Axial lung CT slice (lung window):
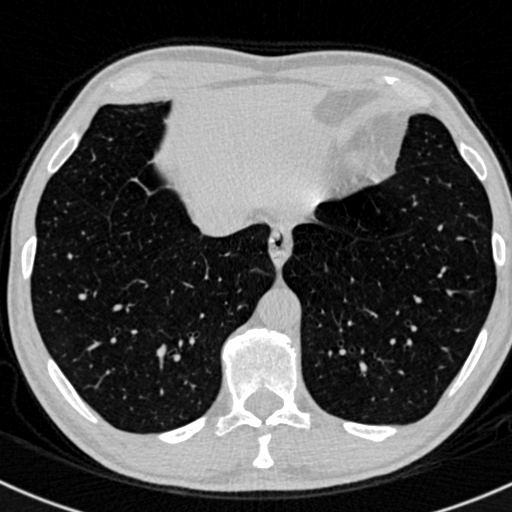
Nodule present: no